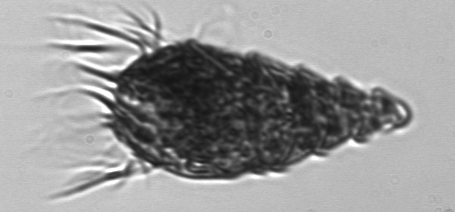
Label: Laboea_strobila